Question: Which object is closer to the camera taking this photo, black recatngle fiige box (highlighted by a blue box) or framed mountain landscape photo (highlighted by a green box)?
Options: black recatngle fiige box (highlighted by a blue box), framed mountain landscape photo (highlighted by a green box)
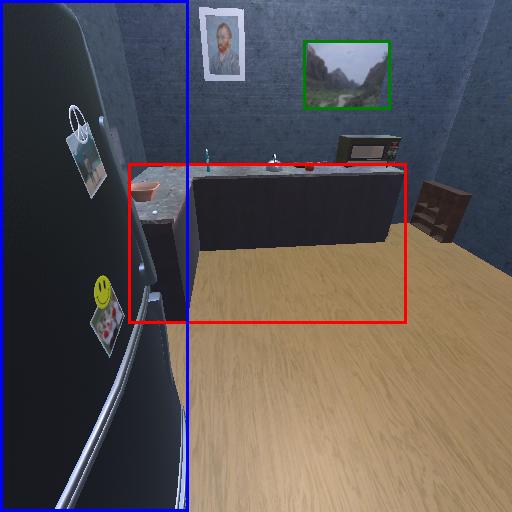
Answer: black recatngle fiige box (highlighted by a blue box)